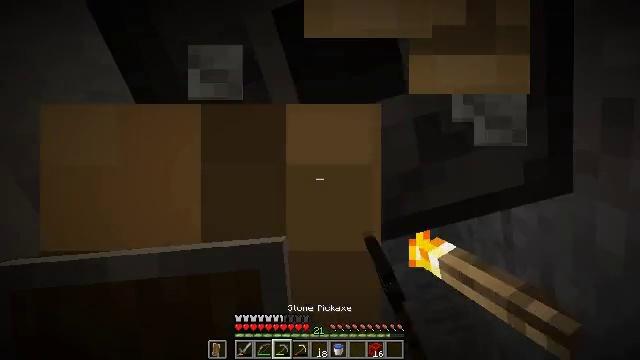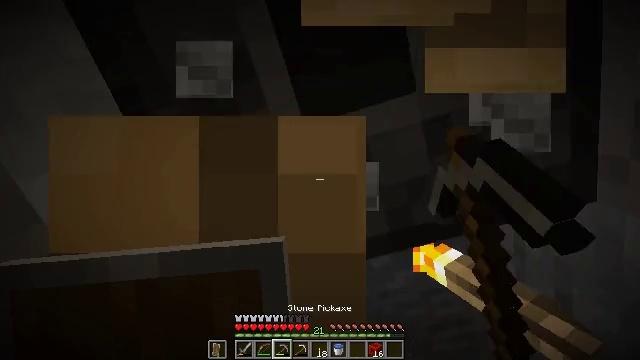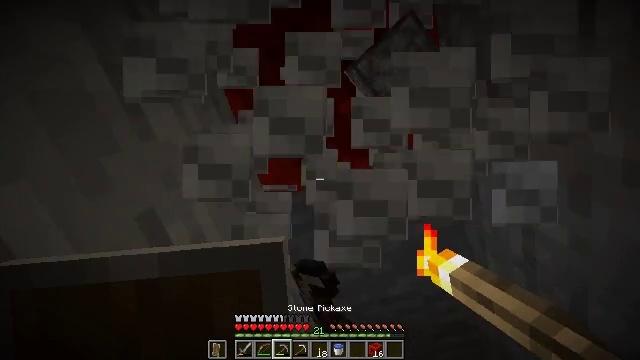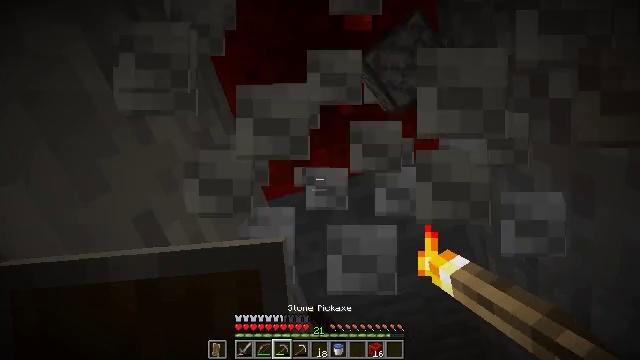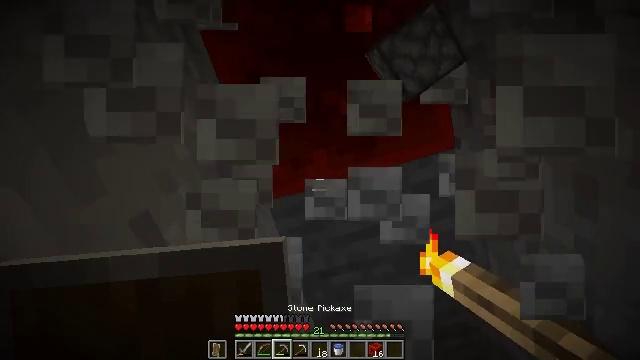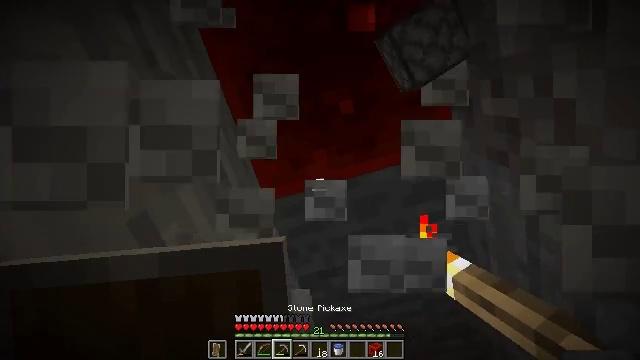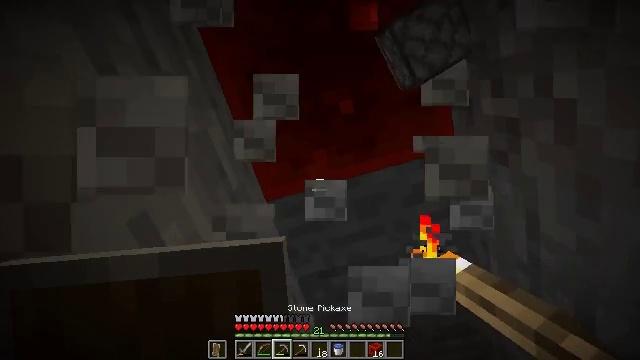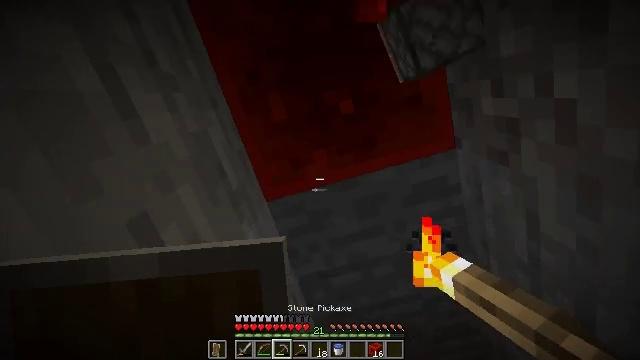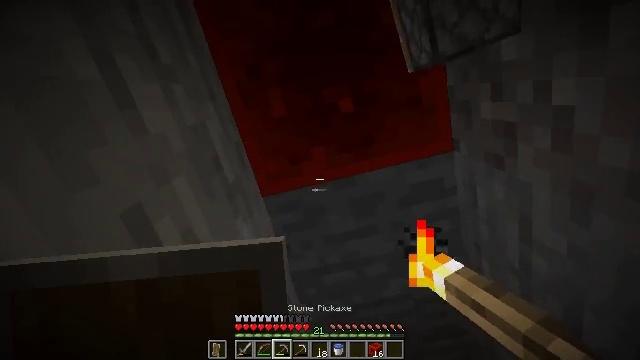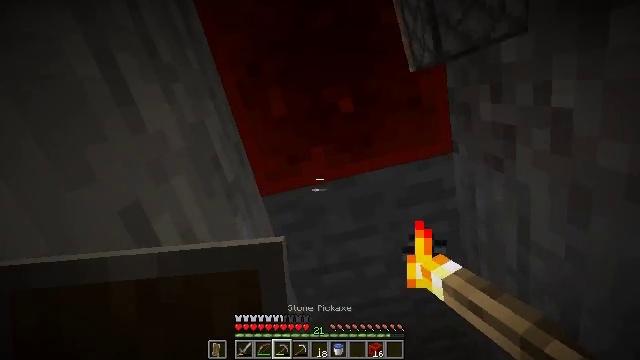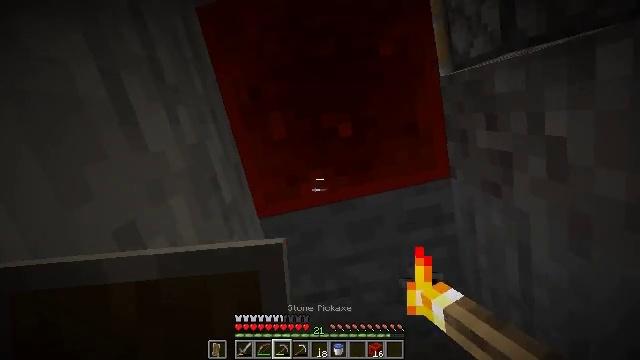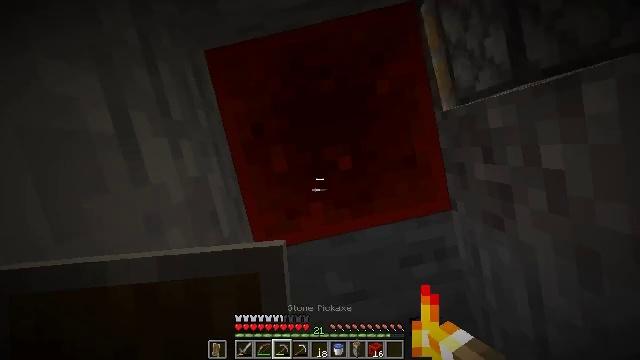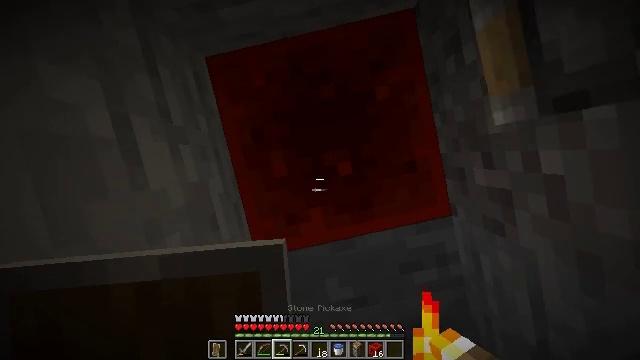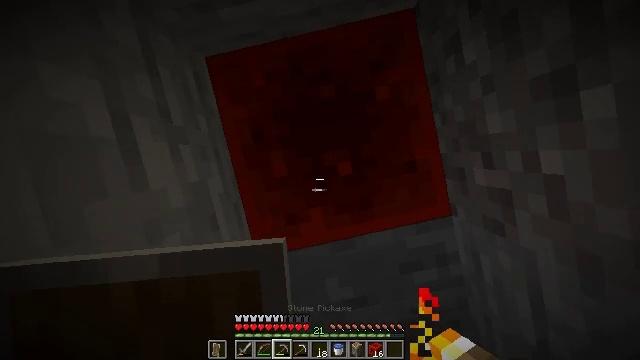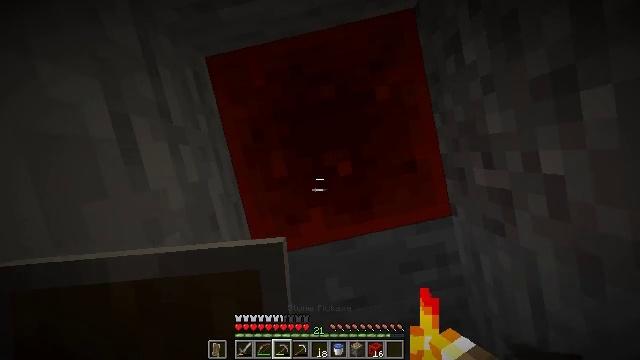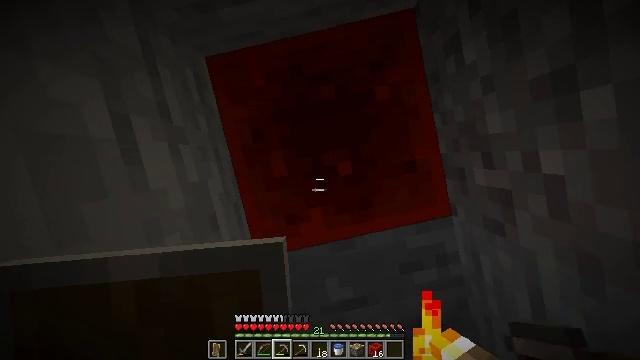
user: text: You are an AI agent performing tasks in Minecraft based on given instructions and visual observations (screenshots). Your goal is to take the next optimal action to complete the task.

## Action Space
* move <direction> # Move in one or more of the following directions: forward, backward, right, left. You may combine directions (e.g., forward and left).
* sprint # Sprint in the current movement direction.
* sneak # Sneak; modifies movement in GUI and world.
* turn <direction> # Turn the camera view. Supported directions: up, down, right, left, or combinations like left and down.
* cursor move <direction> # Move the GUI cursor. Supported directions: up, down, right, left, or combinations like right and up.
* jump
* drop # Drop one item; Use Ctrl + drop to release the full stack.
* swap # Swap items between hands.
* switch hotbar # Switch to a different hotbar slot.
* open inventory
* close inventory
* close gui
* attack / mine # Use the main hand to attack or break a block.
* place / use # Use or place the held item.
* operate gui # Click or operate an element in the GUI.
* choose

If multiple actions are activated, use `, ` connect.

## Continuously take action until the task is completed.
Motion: motion action
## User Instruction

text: Dig up the redstone block for redstone components.
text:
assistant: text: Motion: attack / mine
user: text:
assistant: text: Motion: attack / mine
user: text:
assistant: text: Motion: no_op
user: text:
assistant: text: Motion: no_op
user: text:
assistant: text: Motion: no_op
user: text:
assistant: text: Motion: no_op
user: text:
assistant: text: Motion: no_op
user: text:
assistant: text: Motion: turn right
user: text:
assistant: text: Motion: no_op
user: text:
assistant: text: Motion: turn right and up
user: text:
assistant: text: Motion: turn up
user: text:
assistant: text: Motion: turn up
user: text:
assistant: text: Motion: no_op
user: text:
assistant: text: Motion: no_op
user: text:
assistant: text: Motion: no_op
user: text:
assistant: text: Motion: no_op
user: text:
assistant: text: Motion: switch to hotbar 4
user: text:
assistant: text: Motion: switch to hotbar 4
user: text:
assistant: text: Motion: switch to hotbar 4
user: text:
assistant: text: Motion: attack / mine
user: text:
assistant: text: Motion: attack / mine
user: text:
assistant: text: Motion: attack / mine
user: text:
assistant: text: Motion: attack / mine
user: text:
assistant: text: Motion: attack / mine
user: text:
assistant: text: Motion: attack / mine
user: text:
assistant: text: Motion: attack / mine
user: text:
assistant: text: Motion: attack / mine
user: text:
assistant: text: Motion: attack / mine
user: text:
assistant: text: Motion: attack / mine
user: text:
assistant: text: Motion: attack / mine